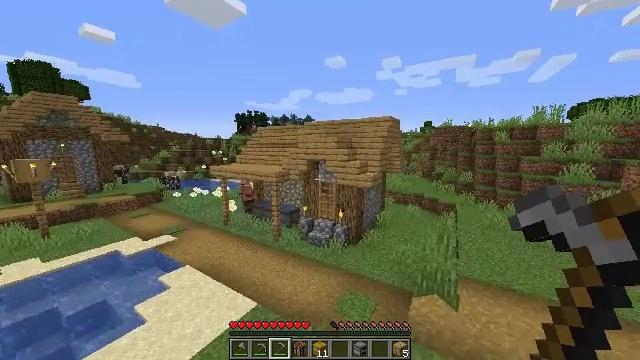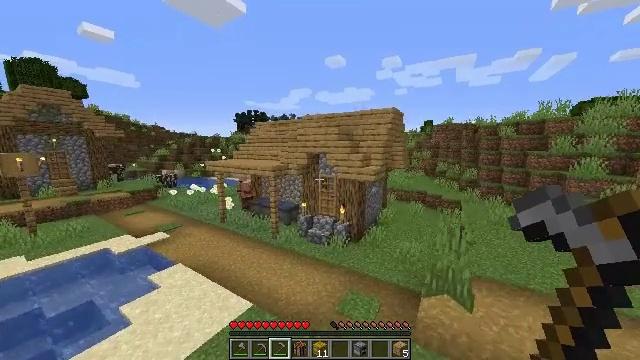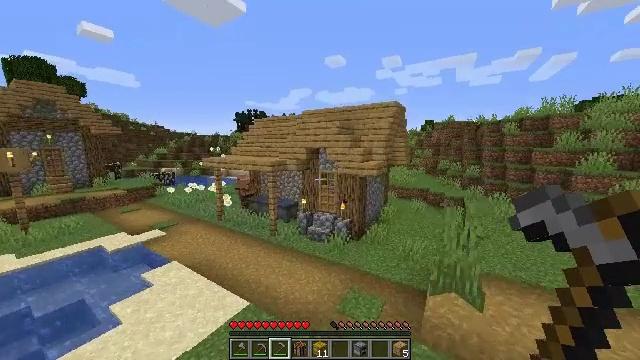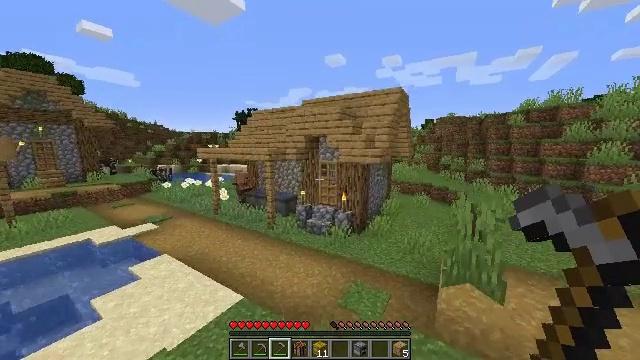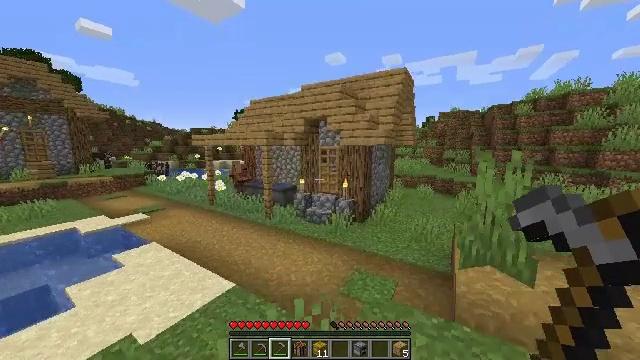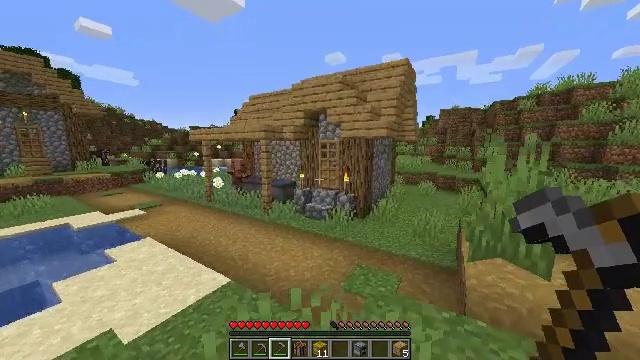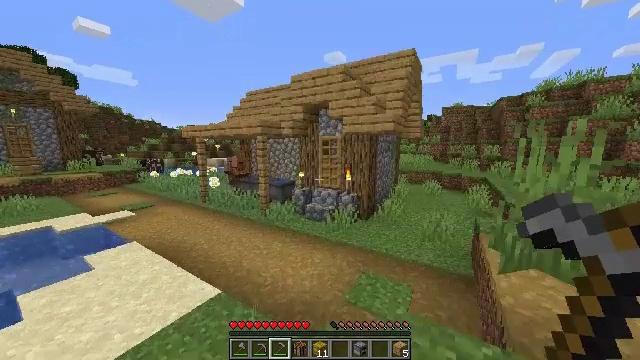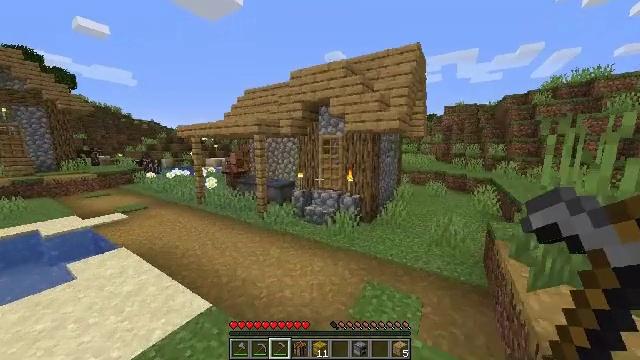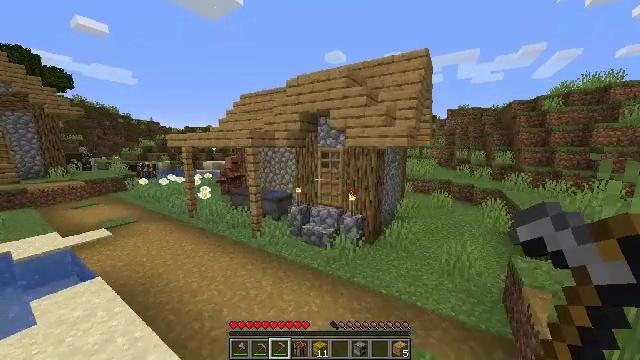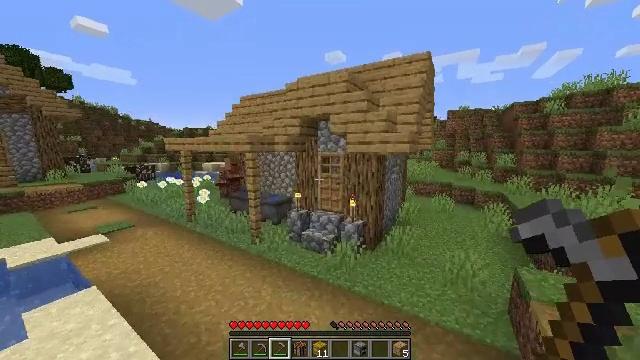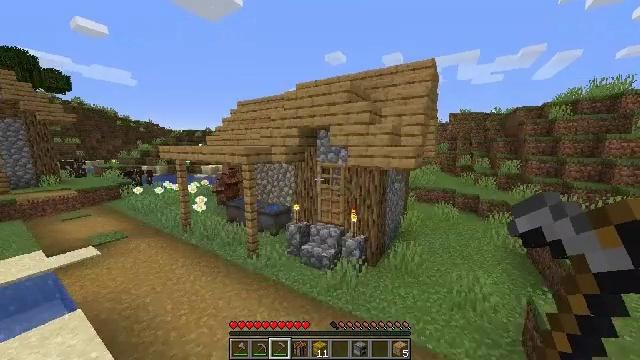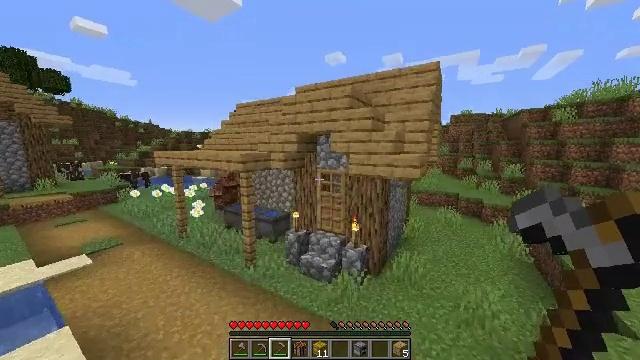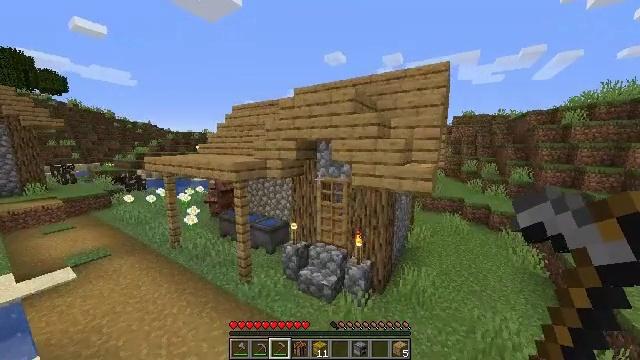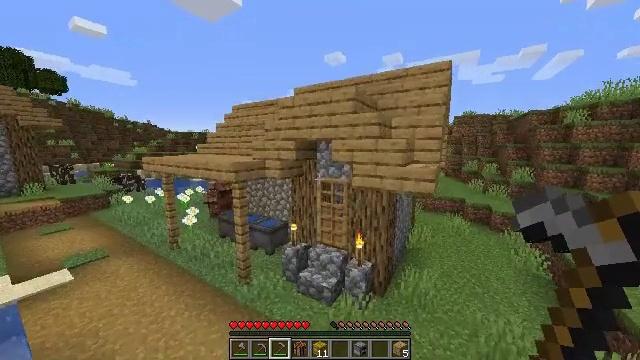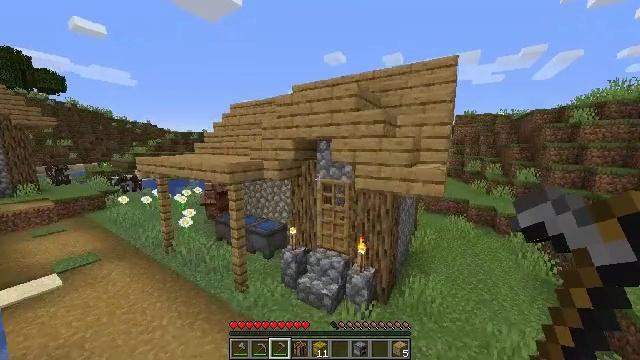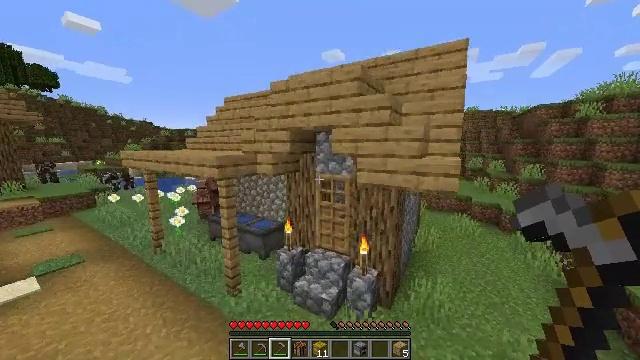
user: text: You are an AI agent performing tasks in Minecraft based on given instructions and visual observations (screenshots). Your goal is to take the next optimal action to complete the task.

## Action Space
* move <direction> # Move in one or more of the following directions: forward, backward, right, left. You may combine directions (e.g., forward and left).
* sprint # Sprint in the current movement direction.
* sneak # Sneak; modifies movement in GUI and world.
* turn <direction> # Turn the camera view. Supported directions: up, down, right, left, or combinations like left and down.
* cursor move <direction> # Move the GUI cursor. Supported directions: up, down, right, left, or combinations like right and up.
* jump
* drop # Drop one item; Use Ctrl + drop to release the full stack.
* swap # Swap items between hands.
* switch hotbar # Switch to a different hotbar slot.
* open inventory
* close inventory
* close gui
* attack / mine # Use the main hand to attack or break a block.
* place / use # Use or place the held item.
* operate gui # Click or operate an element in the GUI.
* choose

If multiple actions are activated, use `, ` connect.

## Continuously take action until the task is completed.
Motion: motion action
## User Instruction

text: Gather the oxeye daisy for crafting.
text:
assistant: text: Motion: move forward, sprint, jump
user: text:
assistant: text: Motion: move forward, sprint
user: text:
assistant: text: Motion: move forward, sprint
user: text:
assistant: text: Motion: move forward, sprint
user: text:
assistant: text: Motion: move forward, sprint
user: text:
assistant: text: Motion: move forward, sprint
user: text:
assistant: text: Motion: move forward, sprint
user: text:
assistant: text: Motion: move forward, sprint, jump
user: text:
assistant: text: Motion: move forward, sprint, jump
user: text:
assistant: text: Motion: move forward, sprint, jump
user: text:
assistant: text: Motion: move forward, sprint, jump
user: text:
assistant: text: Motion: move forward, sprint, jump
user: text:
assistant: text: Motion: move forward, sprint, jump
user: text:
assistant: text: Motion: move forward, sprint, jump
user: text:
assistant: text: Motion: move forward, sprint, jump
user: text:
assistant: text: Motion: move forward, sprint, turn right, jump
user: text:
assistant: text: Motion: move forward, sprint, turn right
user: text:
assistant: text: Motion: move forward, sprint, turn right
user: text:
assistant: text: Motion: move forward, sprint
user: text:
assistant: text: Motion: move forward, sprint
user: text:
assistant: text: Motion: move forward, sprint
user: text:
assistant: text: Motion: move forward, sprint
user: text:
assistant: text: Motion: move forward, sprint, turn up
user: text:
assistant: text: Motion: move forward, sprint, turn up
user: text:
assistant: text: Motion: move forward, sprint, turn up, use / place
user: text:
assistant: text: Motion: move forward, sprint, use / place
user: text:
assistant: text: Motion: move forward, sprint, use / place
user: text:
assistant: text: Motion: move forward, sprint, use / place
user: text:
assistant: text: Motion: move forward, sprint
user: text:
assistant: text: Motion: move forward, sprint